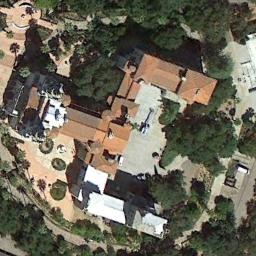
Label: palace